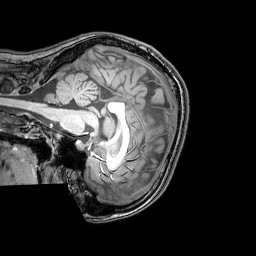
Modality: T1w
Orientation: sagittal
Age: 23
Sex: female
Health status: healthy
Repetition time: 0.081 s
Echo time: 0.037 s